Interaction volume radius: 10 \u00c5
Interaction volume height: 25 \u00c5
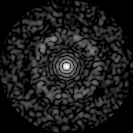
Disorder parameter: 0.8019